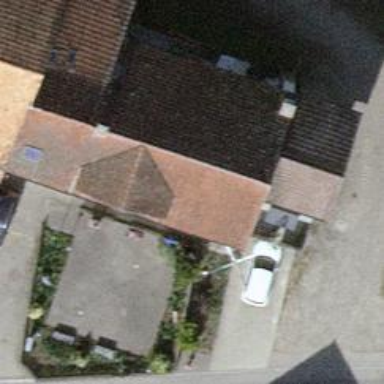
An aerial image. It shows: Restaurant.